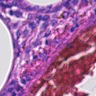
Metastatic tissue present: no